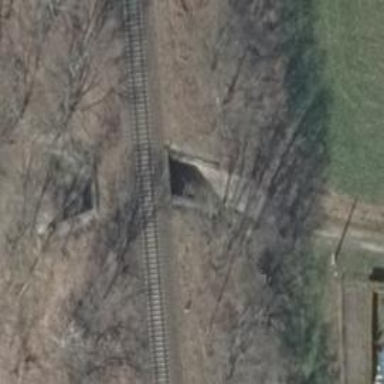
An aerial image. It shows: Railway track with contact lines for electrification.